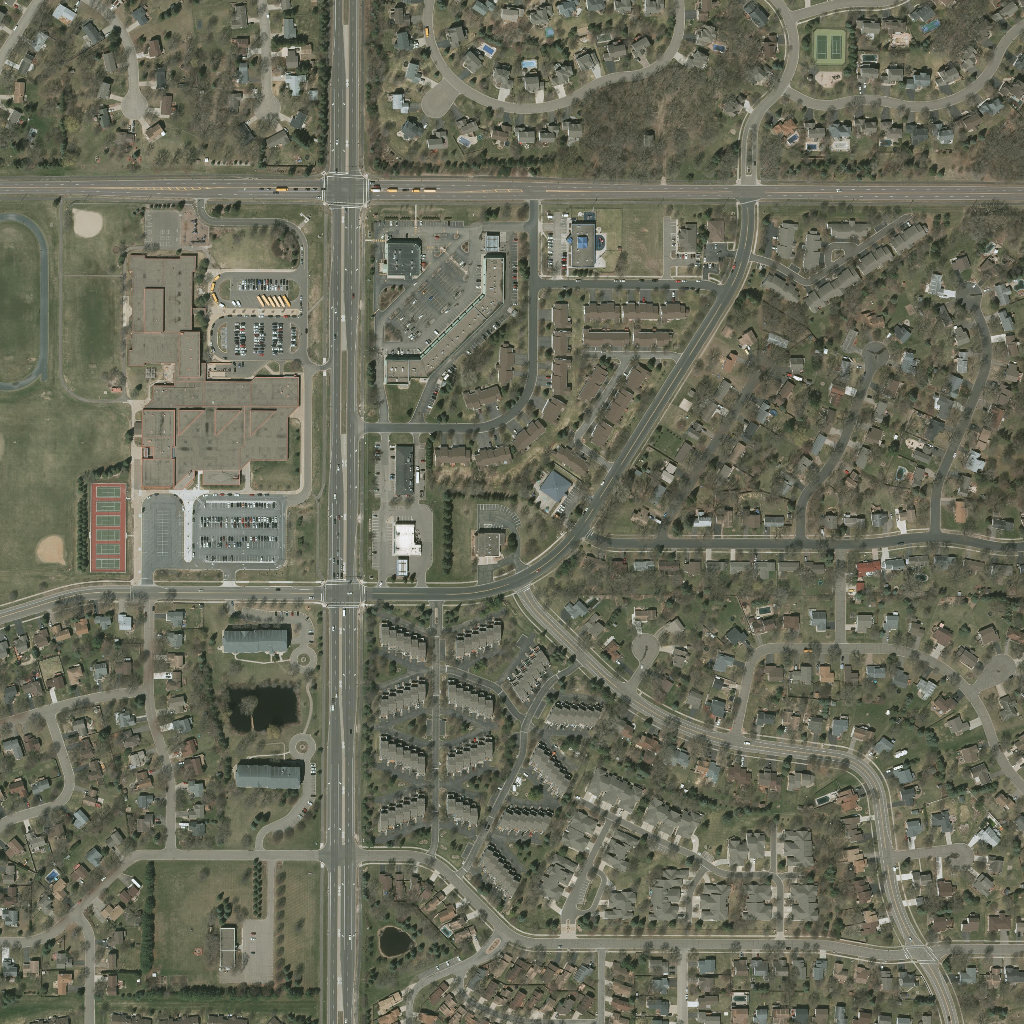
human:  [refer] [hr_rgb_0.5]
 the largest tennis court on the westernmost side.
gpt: <box>[[8, 47, 12, 55, 0]]</box>

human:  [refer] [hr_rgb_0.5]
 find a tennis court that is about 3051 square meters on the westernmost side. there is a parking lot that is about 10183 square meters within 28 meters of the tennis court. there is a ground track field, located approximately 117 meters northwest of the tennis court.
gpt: <box>[[8, 47, 12, 55, 0]]</box>